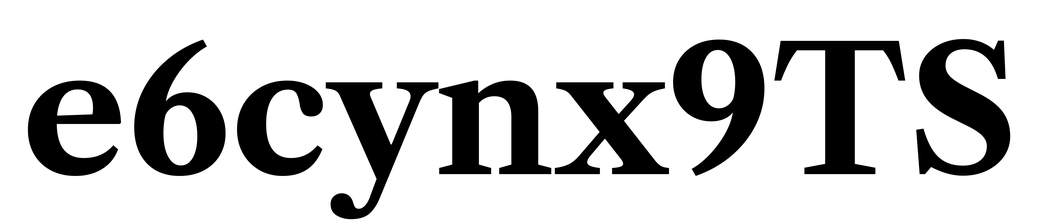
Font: LibreCaslonText_Bold